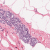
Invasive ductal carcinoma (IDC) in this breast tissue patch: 0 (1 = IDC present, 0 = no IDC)